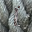
Label: 1